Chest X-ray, AP view. Patient: 56 years old, sex F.
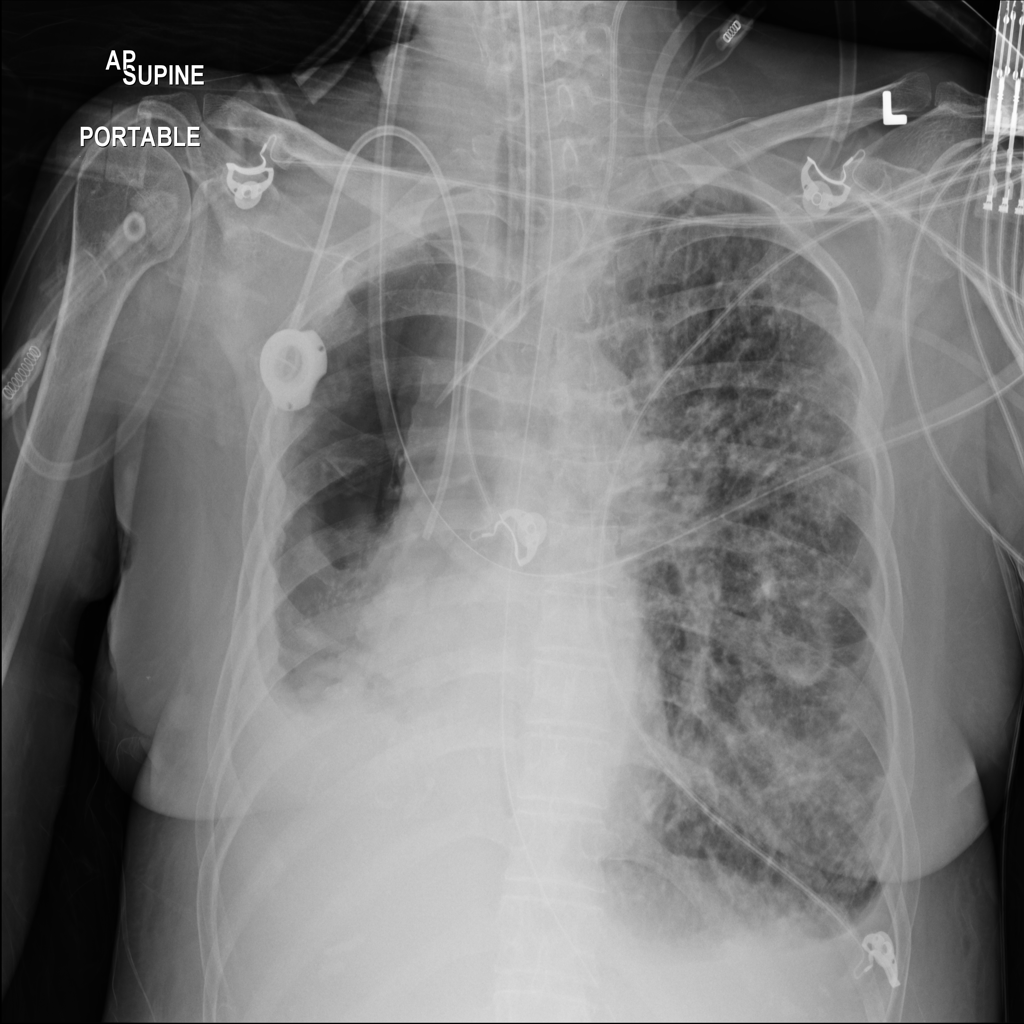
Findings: Nodule